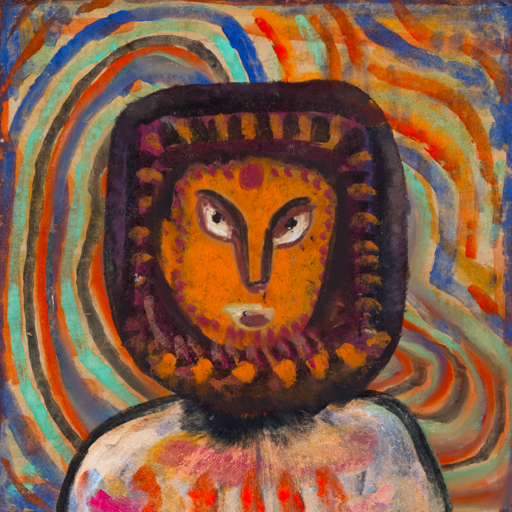
Background: Sisters, Head And Neck Front: Doll, Face Front: After_Raid, Bust: Childish, Hair Front: Doll, Head Accessory: Blank, Second Necklace: Blank, Necklace: Blank, Baby: Blank